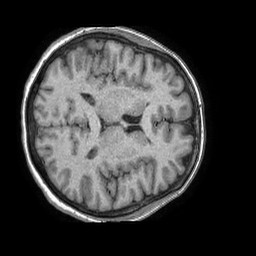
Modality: T1w
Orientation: axial
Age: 53
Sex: female
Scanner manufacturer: philips
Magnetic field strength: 1.5 T
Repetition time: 0.007659 s
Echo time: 0.003514 s